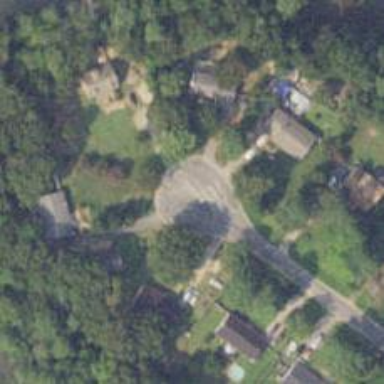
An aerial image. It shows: Turning circle on the road.